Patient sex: F
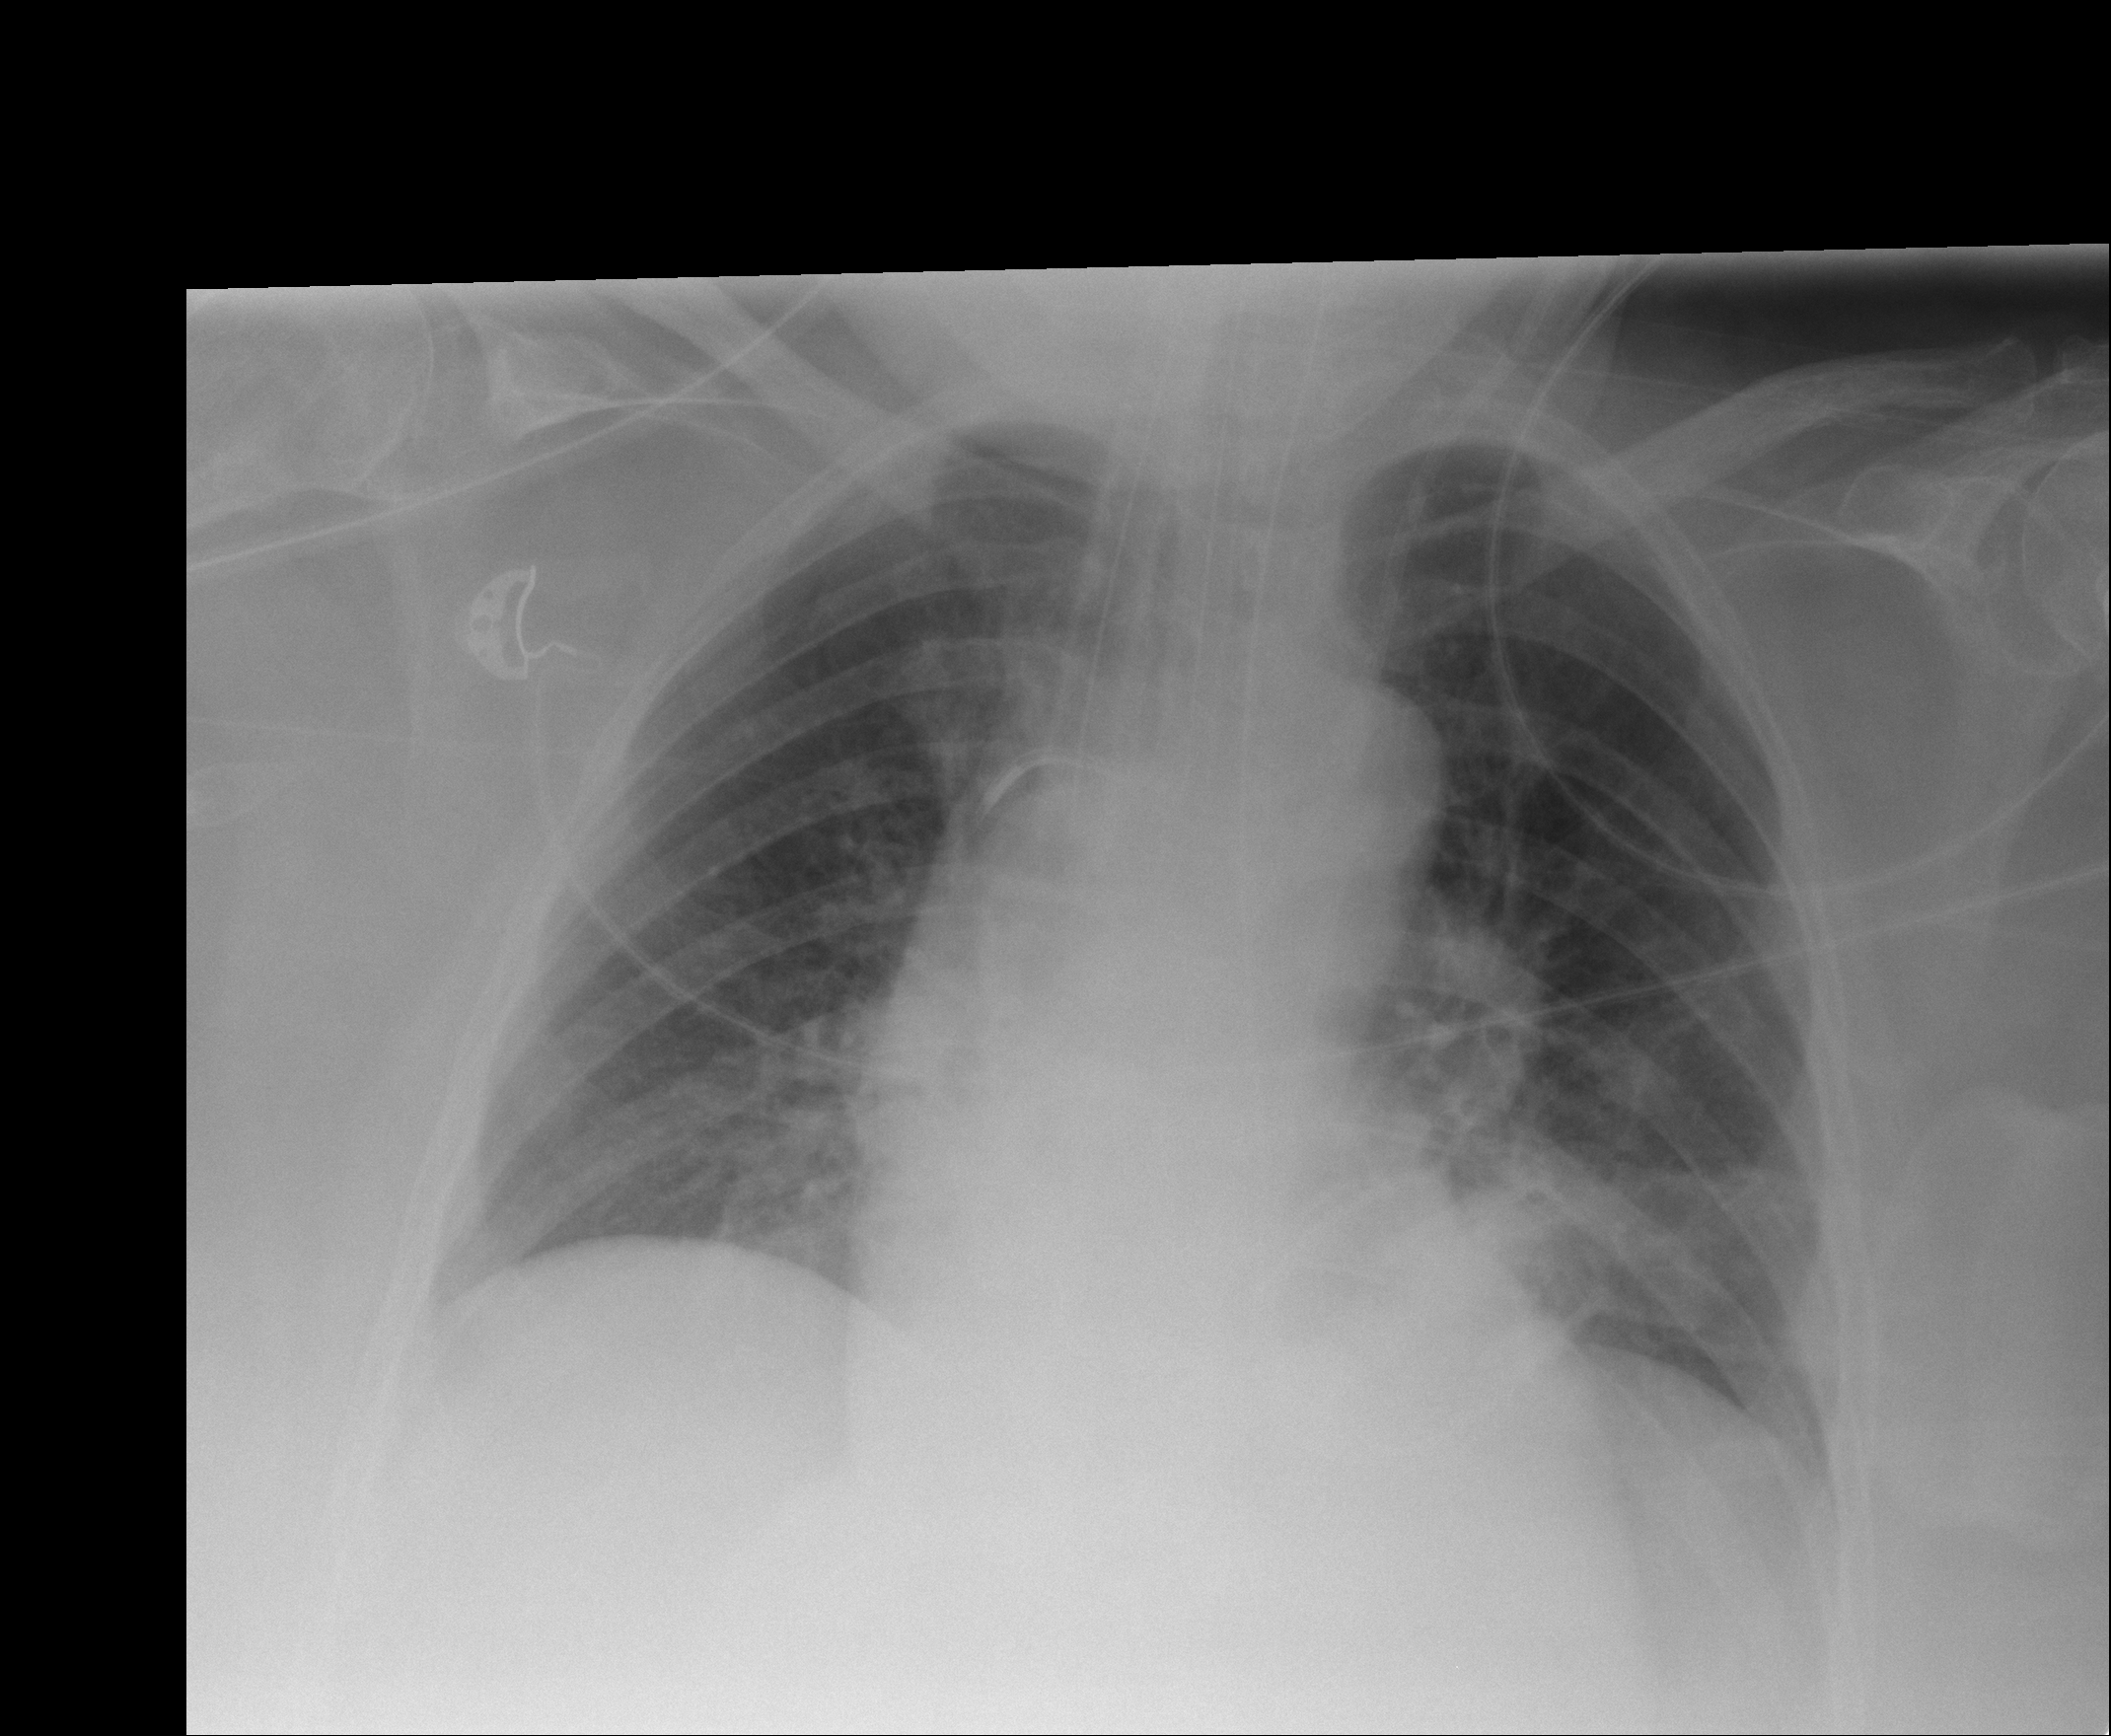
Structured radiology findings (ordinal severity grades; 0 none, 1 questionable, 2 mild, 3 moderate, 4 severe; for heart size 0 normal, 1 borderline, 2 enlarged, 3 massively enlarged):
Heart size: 0
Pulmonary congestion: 0
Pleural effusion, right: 1
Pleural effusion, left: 1
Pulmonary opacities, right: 0
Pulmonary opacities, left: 2
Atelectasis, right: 0
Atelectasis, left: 0